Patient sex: M
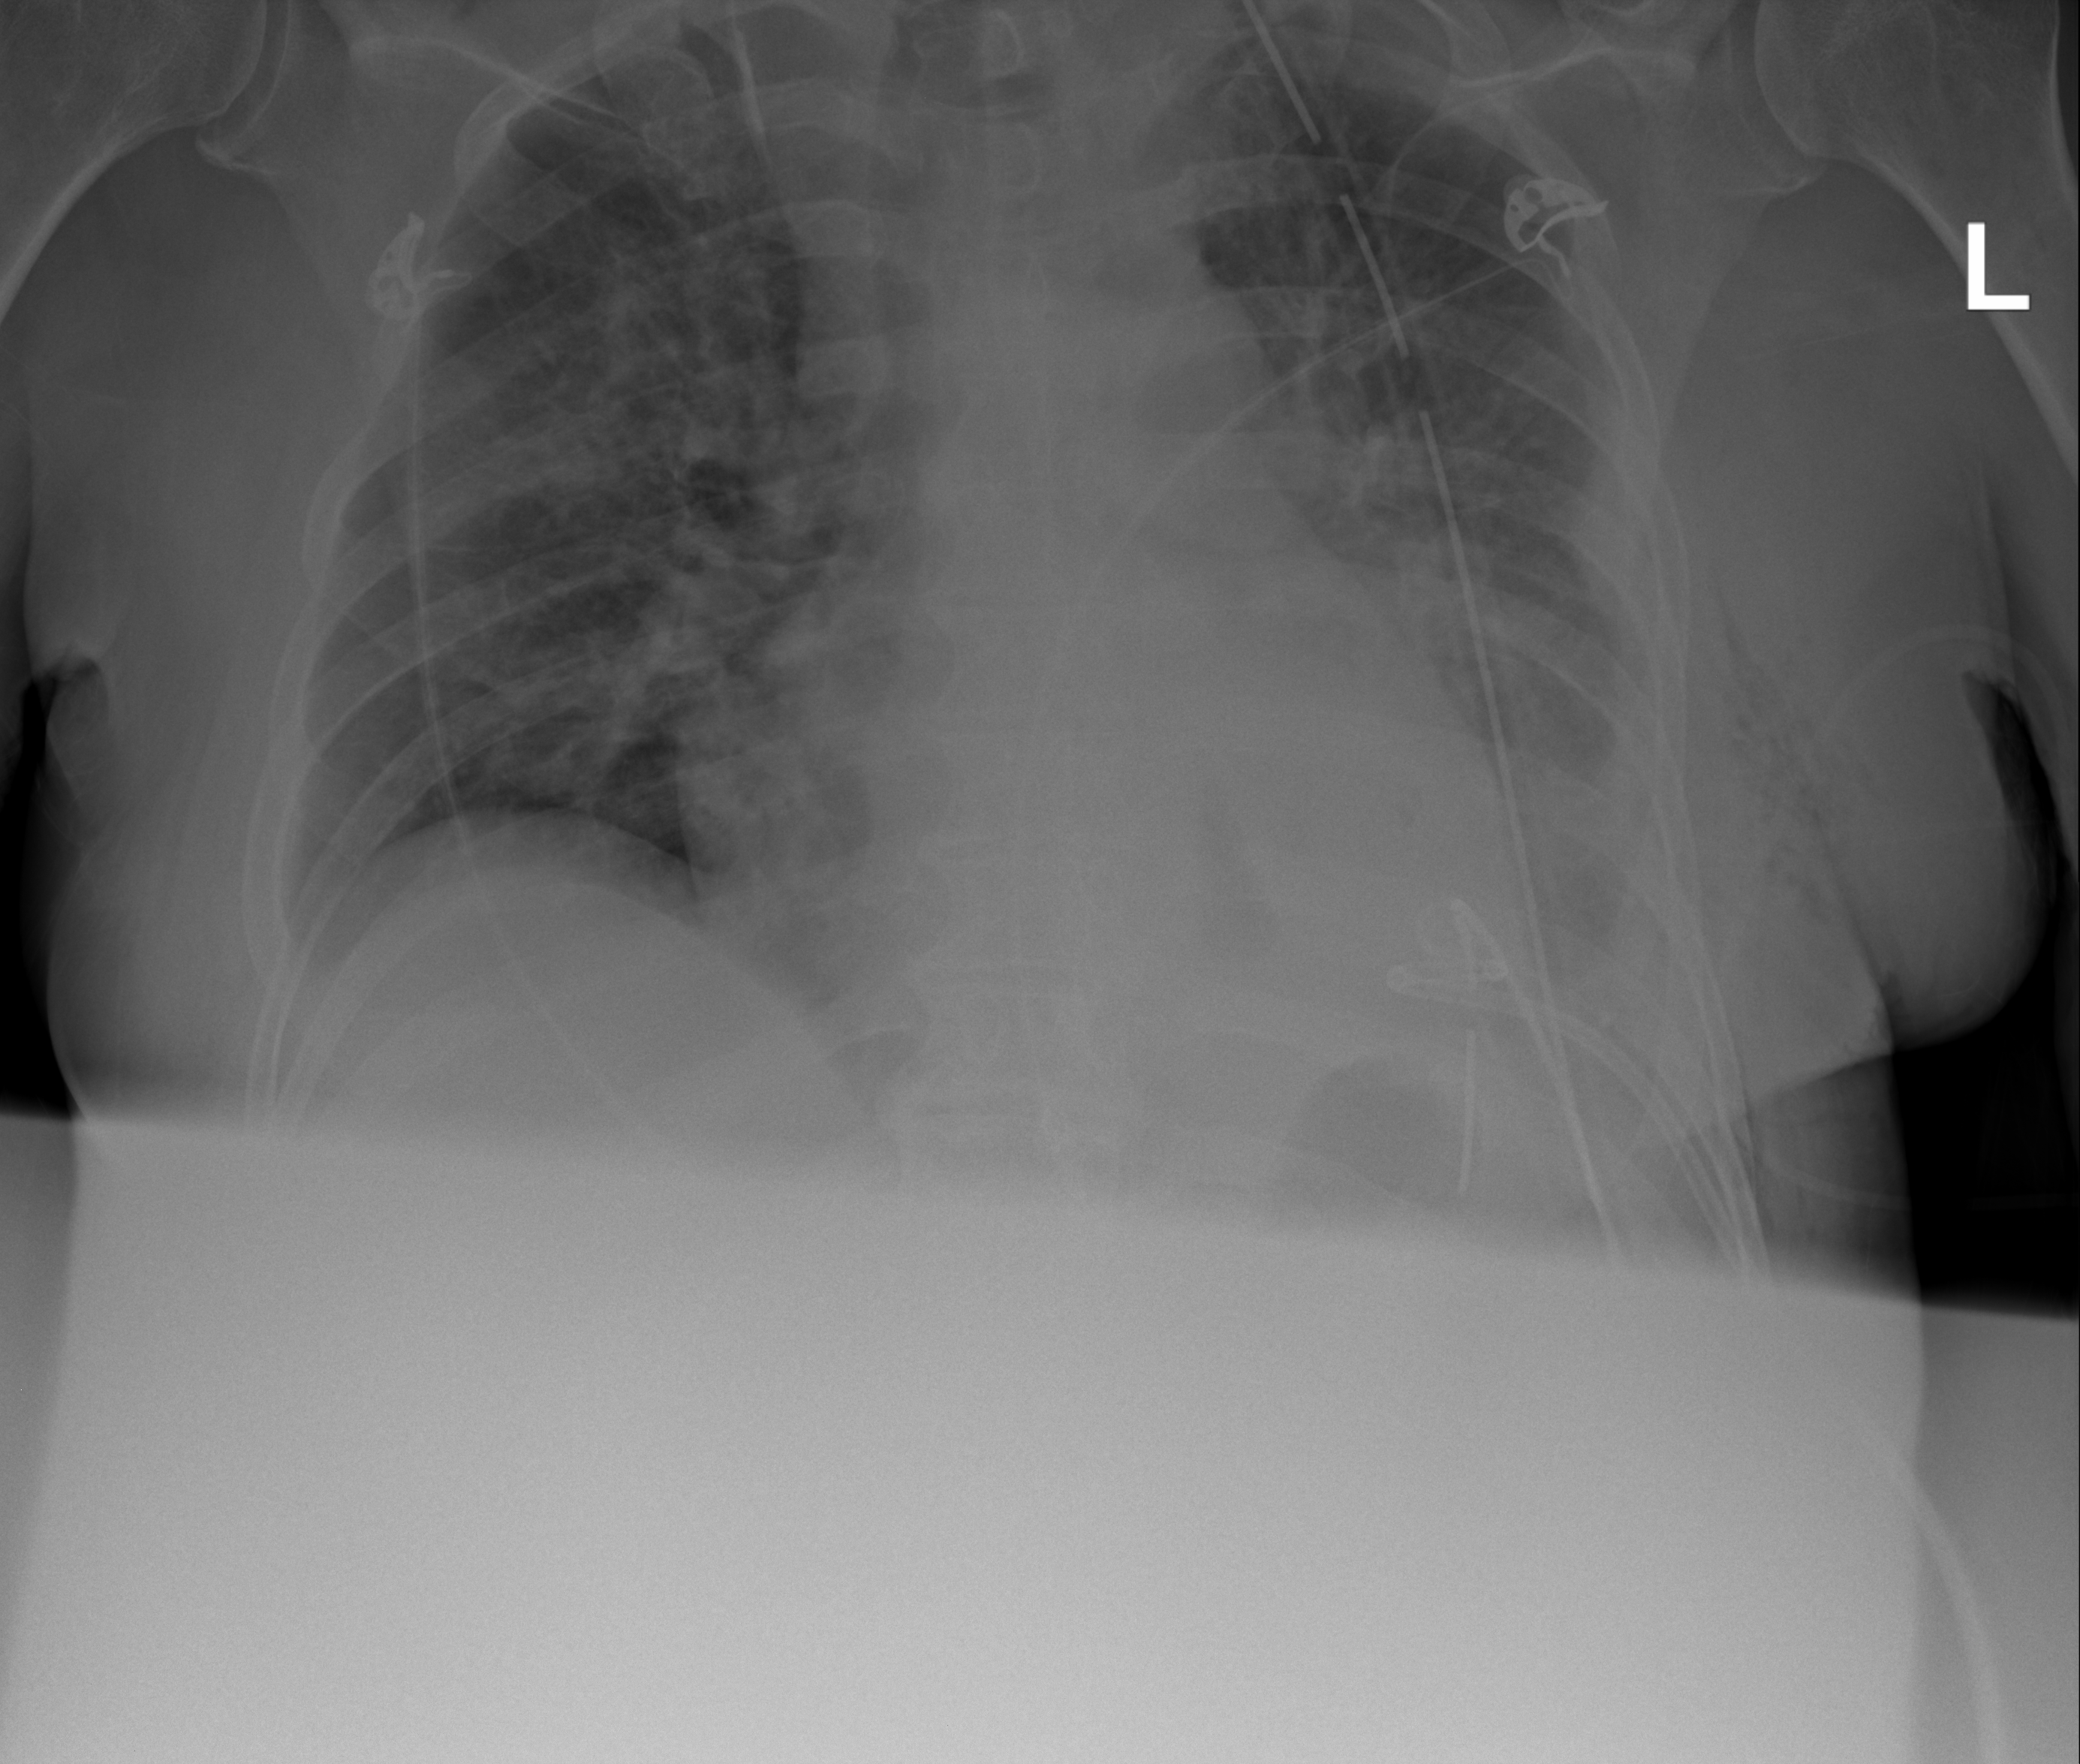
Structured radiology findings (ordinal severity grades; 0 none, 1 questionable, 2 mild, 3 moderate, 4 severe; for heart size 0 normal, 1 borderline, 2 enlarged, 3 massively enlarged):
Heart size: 2
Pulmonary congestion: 2
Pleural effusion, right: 0
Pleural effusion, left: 2
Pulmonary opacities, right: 1
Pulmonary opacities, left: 2
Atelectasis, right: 0
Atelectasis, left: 2